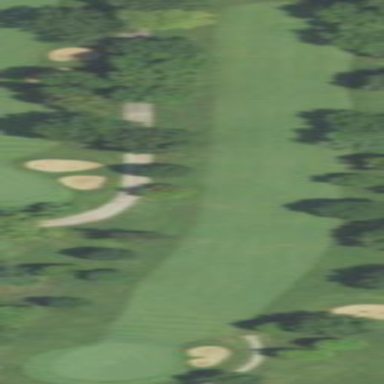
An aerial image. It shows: Golf fairway surrounded by grass.